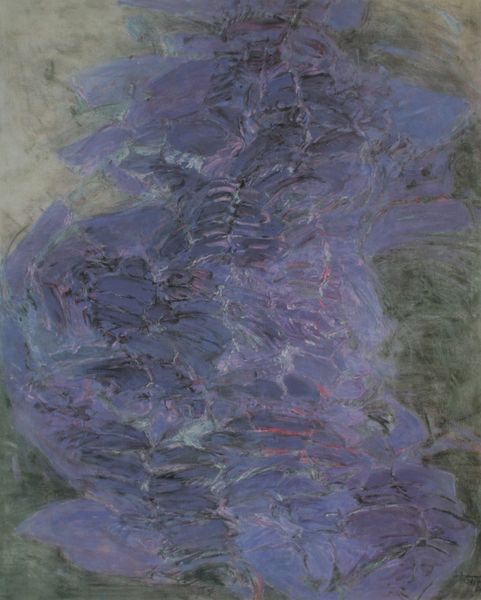
Titel: Tatverdacht
Künstler: Hann Trier
Institution: Im Besitz des Künstlers
Schlagwörter: blau, dunkel, gemälde, wasser, weiß, aquarell, fluss, gelb, grün, impressionismus, landschaft, ocker, see, ufer, bewegung, blumen, braun, grau, hell, pastell, schwarz, skizze, blüten, rot, wolke, malerei, blass, öl, natur, spiegelung, gewässer, pastos, land, rosa, relief, moderne, abstrakt, farben, farbe, formen, lila, nebel, violett, monochrom, linien, van gogh, pastös, dick, duktus, olive, monet, ölfarbe, striche, abstraktion, linie, geld, acryl, form, strich, wirr, bläulich, leinwand, pinsel, flecken, gefleckt, blaugrün, rötlich, seerosen, pinselstriche, claude monet, fließen, ungegenständlich, gerippe, mischung, ductus, spachtel, farbmischung, gegenstandslos, tachismus, auftrag, duktud, abstrakter expressionismus, spachteln, textur, verwaschen, reliefartig, grön, abstrakte kunst, deckend, farbimpression, gemüälde, impasto, paste, pinselstrick